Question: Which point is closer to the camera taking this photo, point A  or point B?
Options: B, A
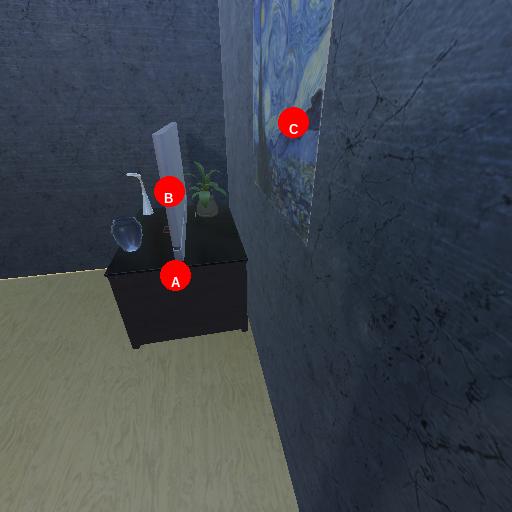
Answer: B